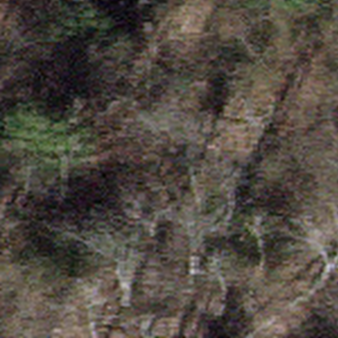
Label: other